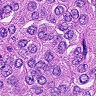
Metastatic tissue present: yes